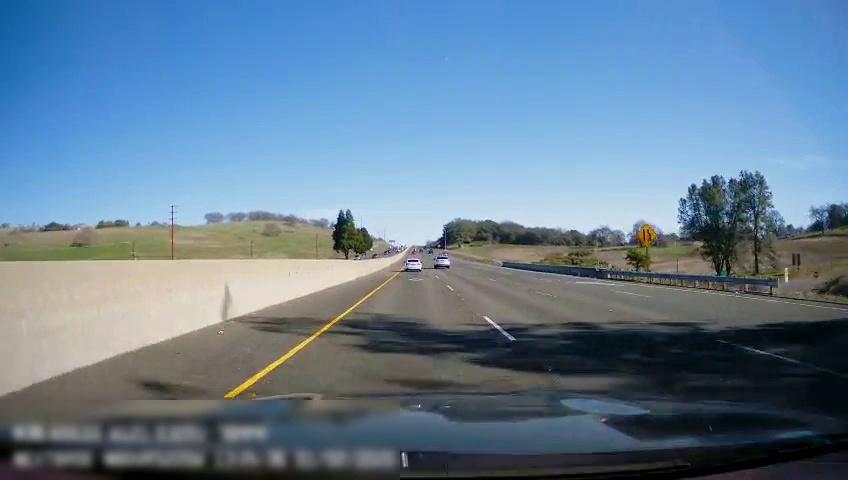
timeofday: Day
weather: Sunny
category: Drivable Space
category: Drivable Space
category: Vehicles | SUV
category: Vehicles | Car
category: Lanes | Current Lane
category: Lanes | Current Lane
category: Lanes | Alternate Lane
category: Lanes | Alternate Lane
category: Lanes | Alternate Lane
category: Traffic | Signs